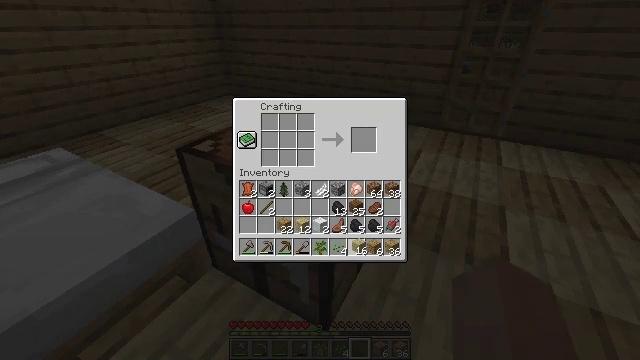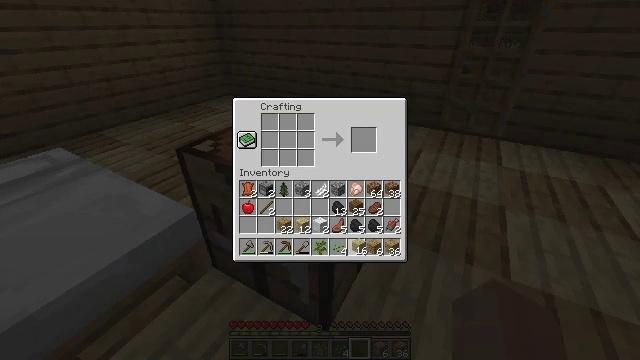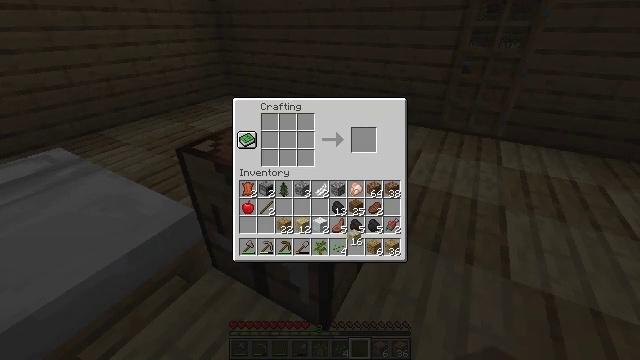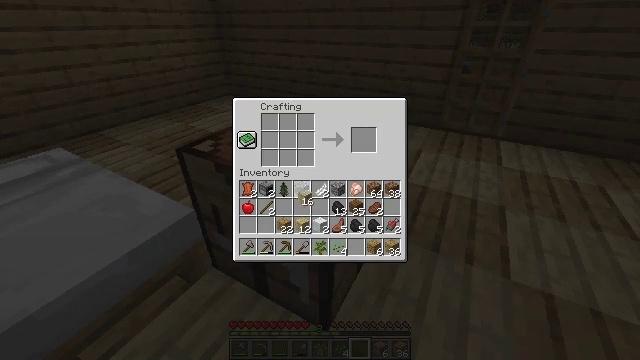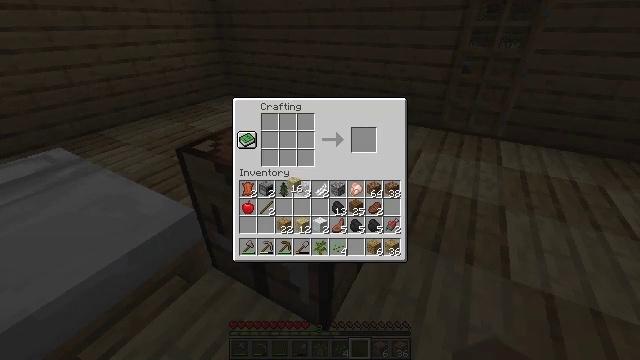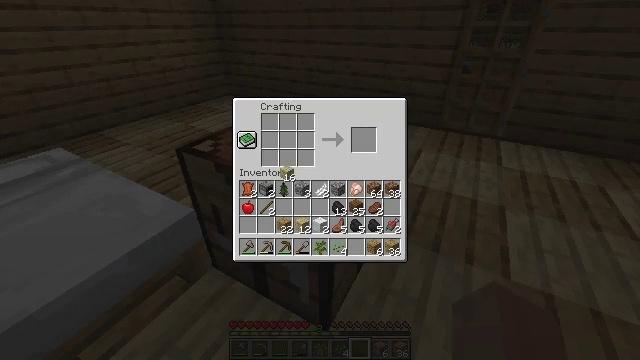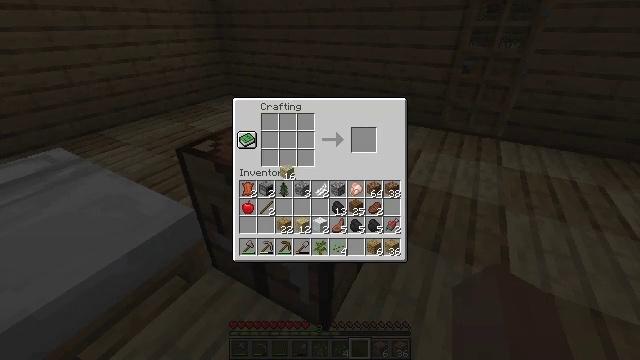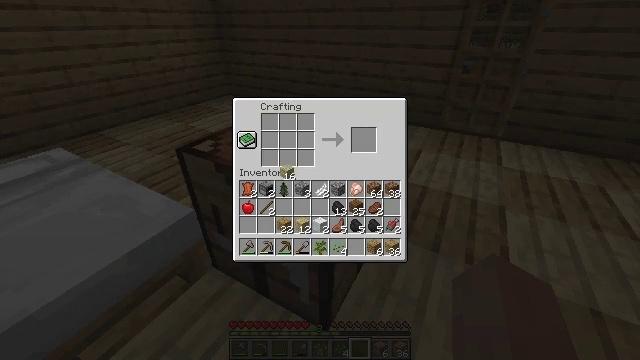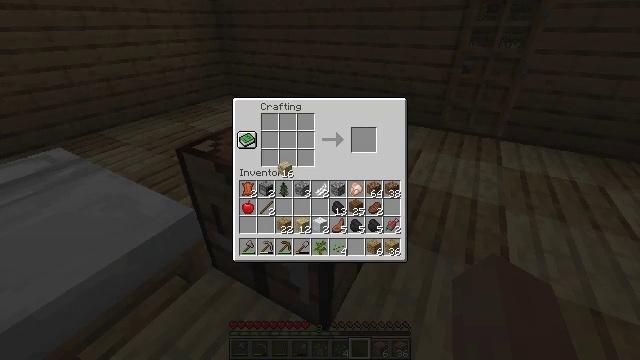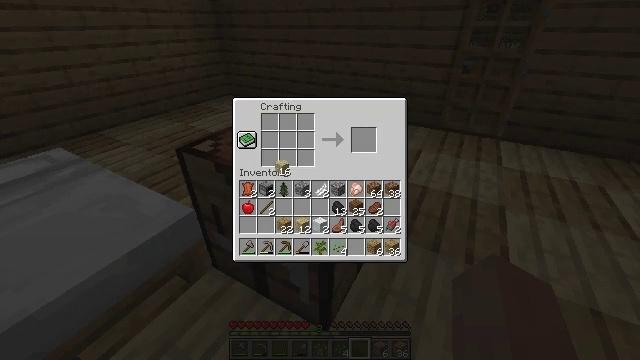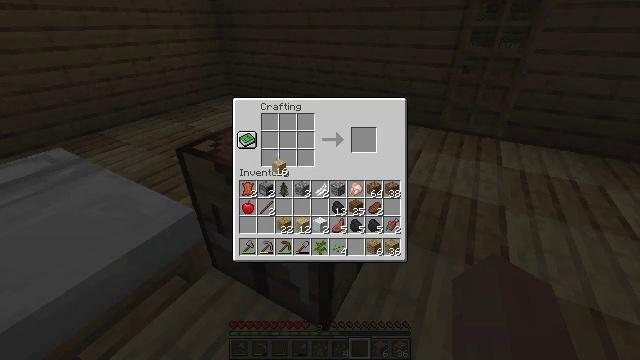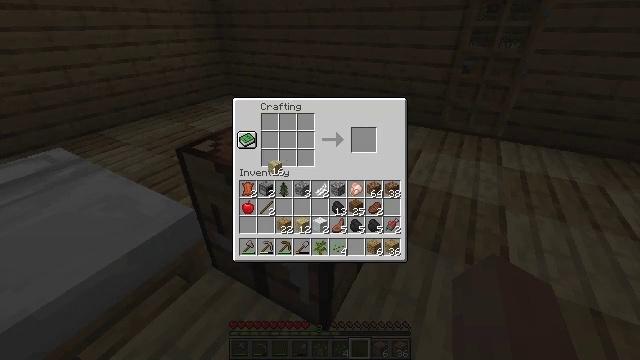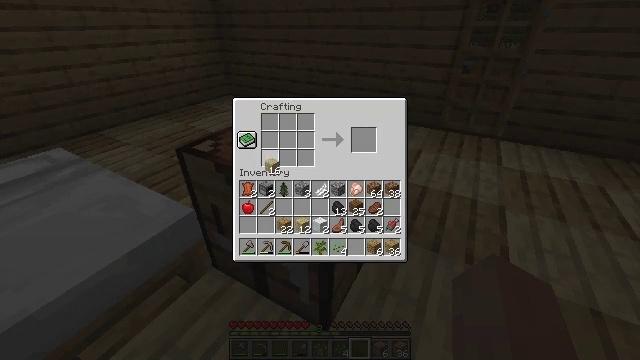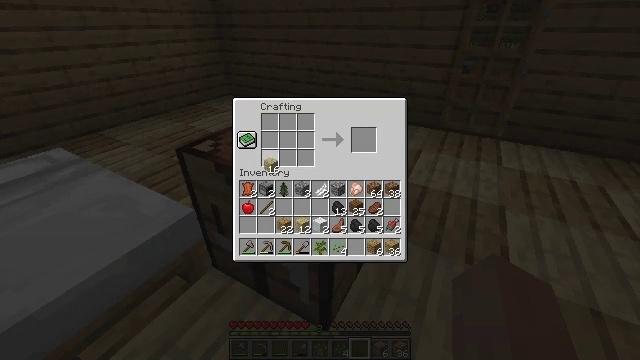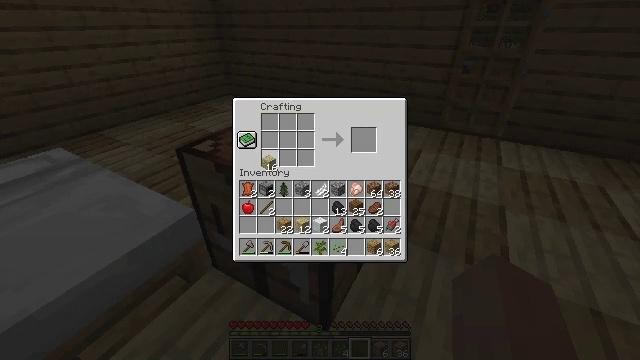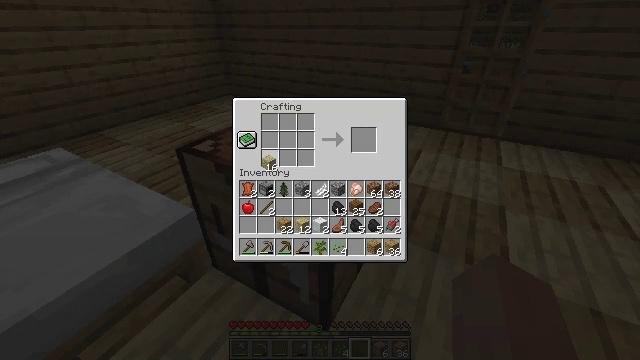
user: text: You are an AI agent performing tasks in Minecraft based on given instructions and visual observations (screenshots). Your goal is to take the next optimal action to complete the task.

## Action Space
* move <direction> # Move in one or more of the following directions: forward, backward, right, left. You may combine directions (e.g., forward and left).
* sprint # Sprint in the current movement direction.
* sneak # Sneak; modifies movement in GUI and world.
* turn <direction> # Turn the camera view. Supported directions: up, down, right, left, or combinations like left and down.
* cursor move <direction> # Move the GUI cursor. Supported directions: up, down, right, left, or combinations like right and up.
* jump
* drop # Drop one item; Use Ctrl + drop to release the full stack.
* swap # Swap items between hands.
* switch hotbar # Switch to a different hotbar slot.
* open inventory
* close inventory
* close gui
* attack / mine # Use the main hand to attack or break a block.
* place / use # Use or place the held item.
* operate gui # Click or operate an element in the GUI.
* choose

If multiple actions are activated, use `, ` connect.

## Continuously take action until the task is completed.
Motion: motion action
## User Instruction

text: Use the crafting table to craft the birch pressure plate.
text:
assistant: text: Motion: operate gui
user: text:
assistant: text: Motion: cursor move up, operate gui
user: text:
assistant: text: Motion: cursor move left and up
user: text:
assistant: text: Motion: cursor move left and up
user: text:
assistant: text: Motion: cursor move up
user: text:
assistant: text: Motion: no_op
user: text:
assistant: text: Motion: no_op
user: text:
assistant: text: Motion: no_op
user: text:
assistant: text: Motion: no_op
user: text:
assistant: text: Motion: no_op
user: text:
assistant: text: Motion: no_op
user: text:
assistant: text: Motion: no_op
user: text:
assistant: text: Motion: no_op
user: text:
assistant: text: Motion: choose
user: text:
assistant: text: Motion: choose
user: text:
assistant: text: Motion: choose
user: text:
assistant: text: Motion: choose
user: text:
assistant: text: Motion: choose
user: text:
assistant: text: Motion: choose
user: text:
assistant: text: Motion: choose
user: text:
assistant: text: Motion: choose
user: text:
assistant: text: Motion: choose
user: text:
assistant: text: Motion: choose
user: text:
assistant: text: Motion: no_op
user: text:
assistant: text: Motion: no_op
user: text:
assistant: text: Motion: no_op
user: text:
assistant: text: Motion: no_op
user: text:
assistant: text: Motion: no_op
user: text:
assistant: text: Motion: no_op
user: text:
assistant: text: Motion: no_op